Question: I have multiple cards with images inside those cards. I want the images to have rounded corners. The code kind of worked but the rounded corners don't look right.

For the images, I'm just using the Bootstrap class 'rounded'. The images are scaled down but not distorted. This is the CSS for the cards:
'''
.card {
position: relative;
display: flex;
flex-direction: column;
min-width: 0;
word-wrap: break-word;
background-color: #F5F5F5;
background-clip: border-box;
border: 0.0625rem solid #E5E7EB;
border-radius: 1rem; }
'''
Simplified HTML:
'''
<div class="card border-0 p-3 p-md-3 p-lg-4 mb-3">
<div class="row pb-4 text-left">
<div class="col-1 ps-1">
<h1 class="id-circle">B</h1>
</div>
<div class="col-11">
<span class="description details-text pe-1">Text</span>
</div>
</div>
<div class="row gy-3 mb-1 pb-0">
<div class="col-lg-6 col-md-6 col-sm-6 pb-0">
<div class="row pt-0 pb-0 image-row">
<img class="rounded" src="https://picsum.photos/id/237/300/200">
</div>
</div>
</div>
</div>
'''
Any ideas of what could be happening? Please let me know if more info is needed.
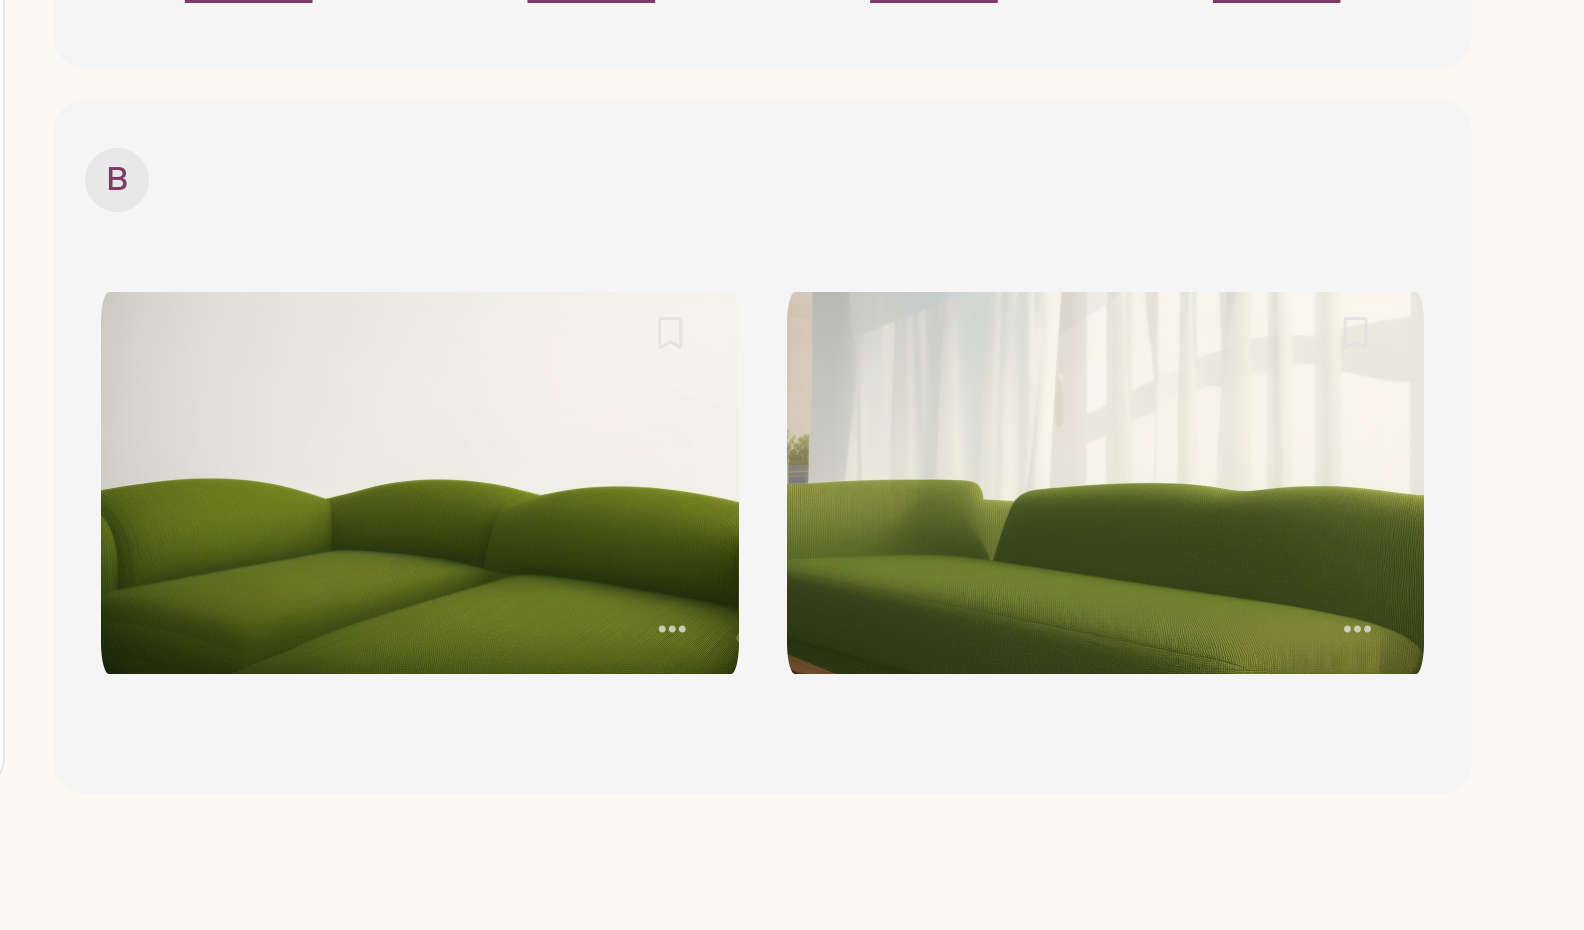
Answer: Check below snippet: with your CSS and HTML, in both cases the bootstrap creates a small rounded corner of '4px' around the images using '.rounded { border-radius: .25rem !important }' (Firefox DevTools). In fact, with your HTML (second card), the rounded borders of the image are gone.
Still not showing the result you are experiencing. Something else in your CSS creates the result.
The odd border radius in the image is not reproducable on Stackoverflow with your code.
I added below CSS to override '.rounded' in my Codepen test and got the same unwanted result. You must have done something similar. However, I still don't see it happening here on SO.
My <URL>
'''
.rounded {
border-radius: 1rem !important;
}
'''
The best option would, indeed, be to create a specific card layout for the images (as OP commented, 'card in a card') and use '.rounded' or a custom class with 'border-radius' set.
'''
.card {
/* added for test */
padding: 1rem; margin: 1rem; outline: 1px solid black;
/**/
position: relative;
display: flex;
flex-direction: column;
min-width: 0;
word-wrap: break-word;
background-color: #f5f5f5;
background-clip: border-box;
border: 0.0625rem solid #e5e7eb;
border-radius: 1rem;
}
.rounded {
border-radius: 1rem !important;
}
'''
'''
<html>
<head>
<link href="https://cdnjs.cloudflare.com/ajax/libs/bootstrap/5.0.2/css/bootstrap.min.css" rel="stylesheet" />
</head>
<body>
<h3>only .card > .rounded</h3>
<div class="card">
<img class="rounded" src="https://picsum.photos/id/237/300/200">
</div>
<h3>OP code with full bootstrap CSS (5.0.2)</h3>
<div class="card border-0 p-3 p-md-3 p-lg-4 mb-3">
<div class="row pb-4 text-left">
<div class="col-1 ps-1">
<h1 class="id-circle">B</h1>
</div>
<div class="col-11">
<span class="description details-text pe-1">Text</span>
</div>
</div>
<div class="row gy-3 mb-1 pb-0">
<div class="col-lg-6 col-md-6 col-sm-6 pb-0">
<div class="row pt-0 pb-0 image-row">
<img class="rounded" src="https://picsum.photos/id/237/300/200">
</div>
</div>
</div>
</div>
<script src="https://cdnjs.cloudflare.com/ajax/libs/bootstrap/5.2.3/js/bootstrap.min.js"></script>
</body>
</html>
'''